Question: I guess its quite Simple as soon as you know it once, but I am searching on this Topic now for 4+ Hours. So maybe someone can help me out, with a push to the right direction.
I develop an Extension for TYPO3 6.2 with Extbase.
The Plugin Configuration is done with a FlexForm.
To increase Usabillity I want to add Tooltips (helptexts or CSH) to my FlexForm.
I tryed it with the Tag
'''
<cshFile>
'''
and adding the corresponding XML to the Extension Files.
As many Forums and Blogs suggest, this is deprecated, so I tought lets try the other Approach.
Adding the "locallang_csh_flexforms.xml" to the Plugin within the ext_tables.php.
This seems more Logical, also its suggested as the new way to do it.
Also this Method somehow gets used by the tx_news Extension, which overall has a solid code.
However this doesnt seem to Work for me, I tryed to replace all deprecated Classes (used by tx_news) and cloned the Implementation to my Plugin. The FlexForm is shown, but still no Tooltip available.
I will now post some Code Snippets of my current State. Its the attempt to do what is done in "tx_news".
These are the Files I mostly worked with, if I didnt forgett any.
If something else is of Interest, please let me know, I will add it.

'''
if (!defined('TYPO3_MODE')) {
die ('Access denied.');
}
\TYPO3\CMS\Core\Utility\ExtensionManagementUtility::addLLrefForTCAdescr(
'tt_content.pi_flexform.psc_disqus_sso_sso.list', 'EXT:' . $_EXTKEY . '/Resources /Private/Language/locallang_csh_flexforms.xml');
\TYPO3\CMS\Extbase\Utility\ExtensionUtility::registerPlugin(
$_EXTKEY,
'Sso',
'Psc Disqus'
);
\TYPO3\CMS\Core\Utility\ExtensionManagementUtility::addStaticFile($_EXTKEY, 'Configuration/TypoScript', 'Psc Disqus SSO');
//flexforms
$extensionName = \TYPO3\CMS\Core\Utility \GeneralUtility::underscoredToUpperCamelCase($_EXTKEY);
$pluginSignature = strtolower($extensionName) . '_sso';
$GLOBALS['TCA']['tt_content']['types']['list']['subtypes_excludelist'][$pluginSignature] = 'layout,recursive,select_key,pages';
$GLOBALS['TCA']['tt_content']['types']['list']['subtypes_addlist'][$pluginSignature] = 'pi_flexform';
\TYPO3\CMS\Core\Utility\ExtensionManagementUtility::addPiFlexFormValue($pluginSignature, 'FILE:EXT:'.$_EXTKEY.'/Configuration/FlexForms/SsoSession.xml');
'''
'''
<?xml version="1.0" encoding="utf-8" standalone="yes" ?>
<T3locallang>
<meta type="array">
<description>CSH for flexforms</description>
<type>CSH</type>
<fileId>EXT:psc_disqus_sso/locallang_csh_flexforms.xml</fileId>
<labelContext type="array"></labelContext>
</meta>
<data type="array">
<languageKey index="default" type="array">
<label index="settings.useSSO.description">Check to Use SSO Functionality</label>
<label index="settings.disqus.general.shortName.description">Tells the Disqus service your forum's shortname, which is the unique identifier for your website as registered on Disqus. If undefined, the Disqus embed will not load.</label>
<label index="settings.disqus.general.title.description">Tells the Disqus service the title of the current page. This is used when creating the thread on Disqus for the first time. If undefined, Disqus will use the <title> attribute of the page. If that attribute could not be used, Disqus will use the URL of the page.</label>
<label index="settings.disqus.general.categoryId.description">Tells the Disqus service the category to be used for the current page. This is used when creating the thread on Disqus for the first time.</label>
<label index="settings.disqus.general.disableMobile.description">Tells the Disqus service to never use the mobile optimized version of Disqus.</label>
...(just some more labels and closing tags)...
'''
'''
<T3DataStructure>
<meta>
<langDisable>1</langDisable>
</meta>
<sheets>
<sDEF>
<ROOT>
<TCEforms>
<sheetTitle>SSO Settings</sheetTitle>
</TCEforms>
<type>array</type>
<el>
<settings.useSSO>
<TCEforms>
<label>Activate Disqus Single Sign On</label>
<config>
<type>check</type>
</config>
<onChange>reload</onChange>
</TCEforms>
</settings.useSSO>
<settings.disqus.sso.name>
<TCEforms>
<label>Website name (Your site's name. Disqus will display it in the Post As window.)</label>
<config>
<type>input</type>
<size>30</size>
<default>Website</default>
</config>
<displayCond>FIELD:settings.useSSO:REQ:true</displayCond>
</TCEforms>
</settings.disqus.sso.name>
<settings.disqus.sso.loginButton>
<TCEforms>
<label>Login Button (optional)</label>
<config>
<type>group</type>
<internal_type>file</internal_type>
<allowed>jpg,gif,png</allowed>
<max_size>2000</max_size>
<uploadfolder>uploads/tx_pscdisqussso/loginButton</uploadfolder>
<show_thumbs>1</show_thumbs>
<size>1</size>
<minitems>0</minitems>
<maxitems>1</maxitems>
</config>
<displayCond>FIELD:settings.useSSO:REQ:true</displayCond>
</TCEforms>
</settings.disqus.sso.loginButton>
<settings.disqus.sso.favIcon>
<TCEforms>
<label>Icon (optional)</label>
<config>
<type>group</type>
<internal_type>file</internal_type>
<allowed>jpg,gif,png</allowed>
<max_size>2000</max_size>
<uploadfolder>uploads/tx_pscdisqussso/loginButton</uploadfolder>
<show_thumbs>1</show_thumbs>
<size>1</size>
<minitems>0</minitems>
<maxitems>1</maxitems>
</config>
<displayCond>FIELD:settings.useSSO:REQ:true</displayCond>
</TCEforms>
</settings.disqus.sso.favIcon>
<settings.disqus.sso.loginPage>
<TCEforms>
<label>Login Page</label>
<config>
<type>group</type>
<internal_type>db</internal_type>
<allowed>pages</allowed>
<size>1</size>
<maxitems>1</maxitems>
<minitems>0</minitems>
<show_thumbs>1</show_thumbs>
</config>
<displayCond>FIELD:settings.useSSO:REQ:true</displayCond>
</TCEforms>
</settings.disqus.sso.loginPage>
<settings.disqus.sso.loginHeight>
<TCEforms>
<label>Login Window Height</label>
<config>
<type>input</type>
<size>20</size>
<max>30</max>
<default>800</default>
<eval>int</eval>
</config>
<displayCond>FIELD:settings.useSSO:REQ:true</displayCond>
</TCEforms>
</settings.disqus.sso.loginHeight>
<settings.disqus.sso.loginWidth>
<TCEforms>
<label>Login Window Width</label>
<config>
<type>input</type>
<size>20</size>
<max>30</max>
<default>400</default>
<eval>int</eval>
</config>
<displayCond>FIELD:settings.useSSO:REQ:true</displayCond>
</TCEforms>
</settings.disqus.sso.loginWidth>
</el>
</ROOT>
</sDEF>
<disqusConfigurationGeneral>
<ROOT>
<TCEforms>
<sheetTitle>Disqus Settings</sheetTitle>
</TCEforms>
<type>array</type>
<el>
<settings.disqus.general.shortName>
<TCEforms>
<label>Disqus Shortname</label>
<config>
<type>input</type>
<size>30</size>
<eval>required</eval>
</config>
</TCEforms>
</settings.disqus.general.shortName>
<settings.disqus.general.title>
<TCEforms>
<label>Title (Tells the Disqus service the title of the current page. This is used when creating the thread on Disqus for the first time. If undefined, Disqus will use the &lt;title&gt; attribute of the page. If that attribute could not be used, Disqus will use the URL of the page.)</label>
<config>
<type>input</type>
<size>30</size>
</config>
</TCEforms>
</settings.disqus.general.title>
<settings.disqus.general.categoryId>
<TCEforms>
<label>Disqus Category (see documentation)</label>
<config>
<type>input</type>
<size>30</size>
</config>
</TCEforms>
</settings.disqus.general.categoryId>
<settings.disqus.general.disableMobile>
<TCEforms>
<label>Disable Disqus Mobile Optimization (see documentation)</label>
<config>
<type>check</type>
</config>
</TCEforms>
</settings.disqus.general.disableMobile>
<settings.disqus.general.disableMobile>
<TCEforms>
<label>Disable Disqus Mobile Optimization (see documentation)</label>
<config>
<type>check</type>
</config>
</TCEforms>
</settings.disqus.general.disableMobile>
</el>
</ROOT>
</disqusConfigurationGeneral>
</sheets>
</T3DataStructure>
'''
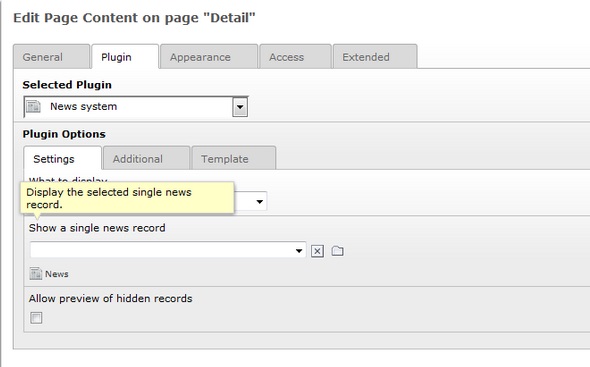
Answer: It's quite easy... but caching of TYPO3 6.2 can be dramatically annoying in this case
1. Let's say that you have an extension with key my_extension and Bar plugin, the common flexform inclusion in ext_tables.php looks like: $pluginSignature = str_replace('_','',$_EXTKEY) . '_bar'; // which gives 'myextension_bar'
$GLOBALS['TCA']['tt_content']['types']['list']['subtypes_addlist'][$pluginSignature] = 'pi_flexform';
\TYPO3\CMS\Core\Utility\ExtensionManagementUtility::addPiFlexFormValue($pluginSignature, 'FILE:EXT:' . $_EXTKEY . '/Configuration/FlexForms/flexform_bar.xml');
2. Create file for CSH for an example (name doesn't matter, anyway by convention...): typo3conf/ext/my_extension/Resources/Private/Language/locallang_csh_flexform_bar.xlf
3. Add a reference to this locallang in ext_tables.php with proper (!) key \TYPO3\CMS\Core\Utility\ExtensionManagementUtility::addLLrefForTCAdescr(
'tt_content.pi_flexform.myextension_bar.list',
'EXT:my_extension/Resources/Private/Language/locallang_csh_flexform_bar.xlf'
);
4. MOST IMPORTANT open Install Tool, go to Important actions and click Clear all cache
5. That's all: your CSH should work now, if it doesn't check if key of locallang (tt_content.pi_flexform...) is valid, also check in Configuration > $GLOBALS['TCA_DESCR'] if it's listed there (if not clear cache form Install tool again)
Sample :
'''
<?xml version="1.0" encoding="utf-8" standalone="yes" ?>
<xliff version="1.0">
<file source-language="en" datatype="plaintext" original="messages" date="2014-05-28T07:44:03Z" product-name="my_extension">
<header/>
<body>
<trans-unit id="settings.disqus.sso.name.description">
<source>Your site's name. Disqus will display it in the Post As window.</source>
</trans-unit>
</body>
</file>
</xliff>
'''